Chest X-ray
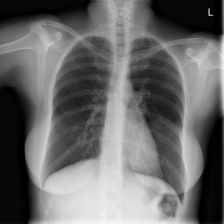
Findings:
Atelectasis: negative
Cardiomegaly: negative
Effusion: negative
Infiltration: negative
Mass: negative
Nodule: negative
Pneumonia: negative
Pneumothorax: negative
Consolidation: negative
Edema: negative
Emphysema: negative
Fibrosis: negative
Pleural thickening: negative
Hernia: negative